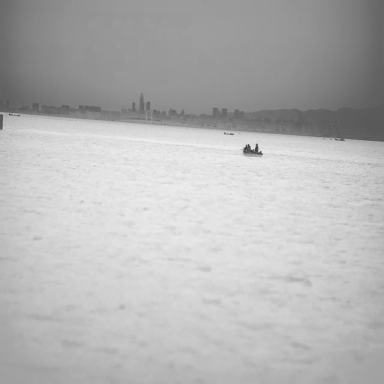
There are four bulk_carriers in the infrared image.